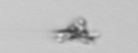
Label: detritus